Question: I am build a page,however I meet some layout related probelms,I can not make the div ajust its size(acutally the height) automatically. See the following markup:
'''
<!DOCTYPE html PUBLIC "-//W3C//DTD HTML 4.01 Transitional//EN" "http://www.w3.org/TR/html4/loose.dtd">
<html>
<head>
<meta http-equiv="Content-Type" content="text/html; charset=utf-8">
<script type="text/javascript" src="jquery-1.4.2.min.js"></script>
<title>Link one</title>
<style type="text/css">
div#middle{
margin-top: 5px;
margin-bottom: 5px;
}
</style>
</head>
<body>
<div style="background-color: gray;border: solid 1px red" id="top">
<h1>Top<h1>
</div>
<div style="border: solid 1px blue;min-height: 200px" id="middle">
<div id="leftmenu" style="float: left;background-color:gray;width: 190px">
<ul>
<li><a href=''>Link One</a></li>
<li><a href=''>Link Two</a></li>
<ul>
</div>
<div id="content" style="background-color: black;margin-left: 200px">
I am in Link One
</div>
</div>
<div style="background-color: gray" id="foot">
<hr/>
<p>Copyright xxx</p>
</div>
</body>
</html>
'''
Note the div whose id is "middle",I have to set its height manually,if not the div below it (div with id "foot")will not displayed below it. The foot div will go to the same line with "middle" div,just remove the "min-height: 200px" of "middle" div for a test.
And since the content is not sure,so I can not set its size manually,I just want to the height of the middle div to be the larger height of "leftmenu" or "content".
Any ideas?
-----------------------------------------
It does not expand ,
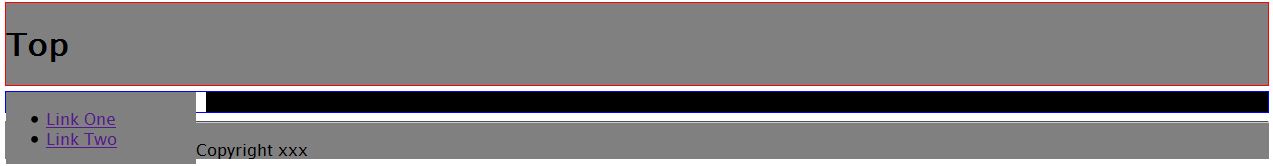
Answer: You are not clearing your floats. Add this line '<div style="clear:both;"></div>' below the the div with id=content
'''
<div style="border: solid 1px blue;min-height: 200px" id="middle">
<div id="leftmenu" style="float: left;background-color:gray;width: 190px">
<ul>
<li><a href=''>Link One</a></li>
<li><a href=''>Link Two</a></li>
<ul>
</div>
<div id="content" style="background-color: black;margin-left: 200px">
I am in Link One
</div>
<div style="clear:both;"></div>
</div>
'''
It does this because of the flow of the page. The flow is the order of the elements on your page. So in your example, your 'li' elements are placed one after the other so the first one will appear before the second one on your page. The same applies to all elements, '<a>, <div>, <p>, ' and also text. When an element is floated it is taken out of the flow and elements that follow it are pushed up next to it; this way you can have text flowing around an image or links lined up next to each other.
Unfortunately when you float all elements within another element (as you have done with '#leftmenu' and '#content') the parent element ('#middle') acts as if it contains nothing because it has no child elements in the flow and acting as if it was essentially empty. By adding a clearing '<div>' we are creating a child element in the flow right below everything else and the parent element can then calculate the correct height.
I hope I explained that well enough.